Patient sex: M
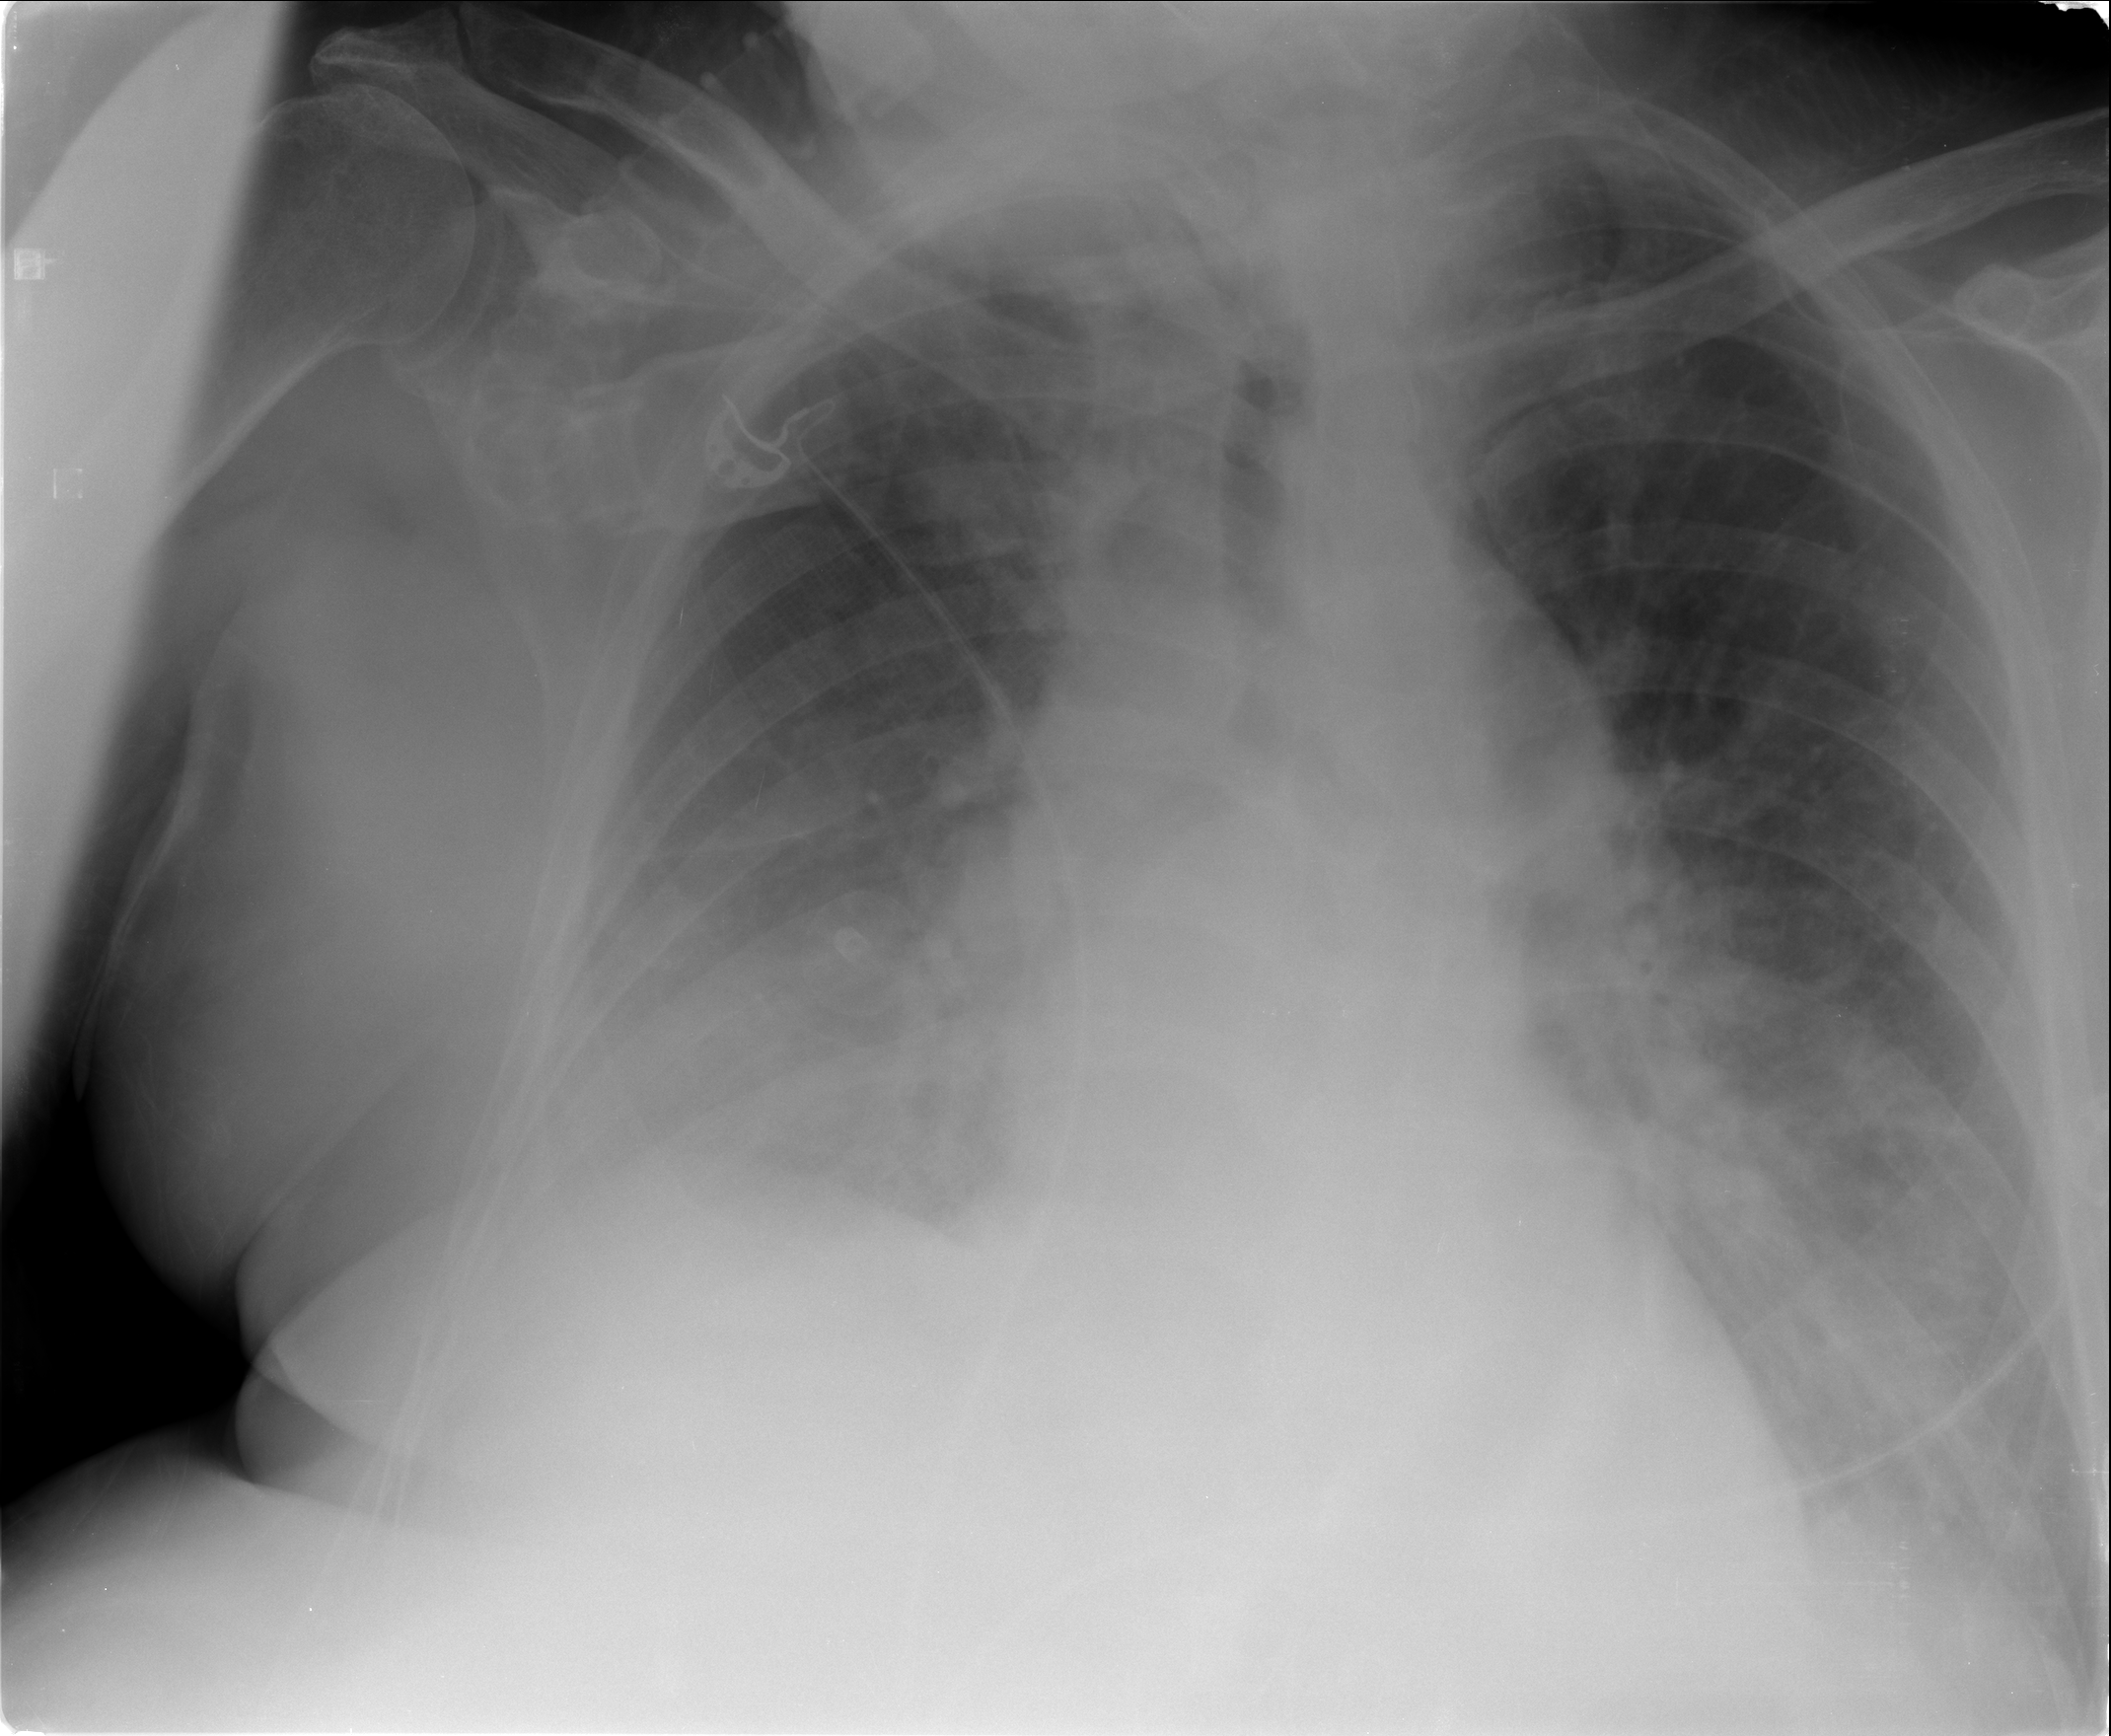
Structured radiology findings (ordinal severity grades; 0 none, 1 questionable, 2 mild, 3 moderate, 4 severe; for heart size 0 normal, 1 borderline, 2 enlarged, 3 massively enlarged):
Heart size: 2
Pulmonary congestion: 2
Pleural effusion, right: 2
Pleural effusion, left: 2
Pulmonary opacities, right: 0
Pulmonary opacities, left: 2
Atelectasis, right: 2
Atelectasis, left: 2